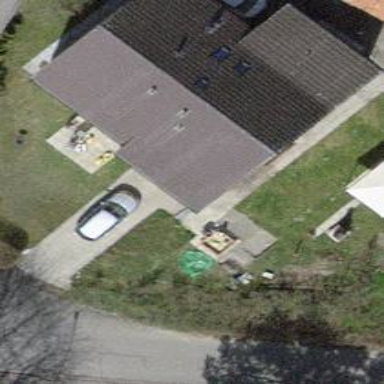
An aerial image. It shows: Detached building with gabled roof.